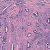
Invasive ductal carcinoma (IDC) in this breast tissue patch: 1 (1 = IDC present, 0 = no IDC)